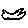
Label: fish